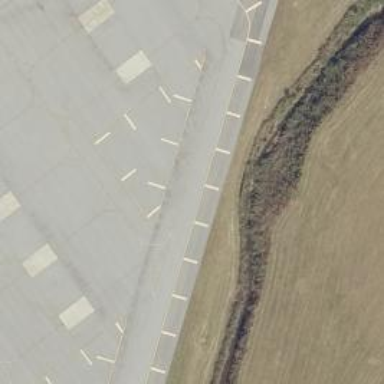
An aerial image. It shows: View of taxiway at the airport.